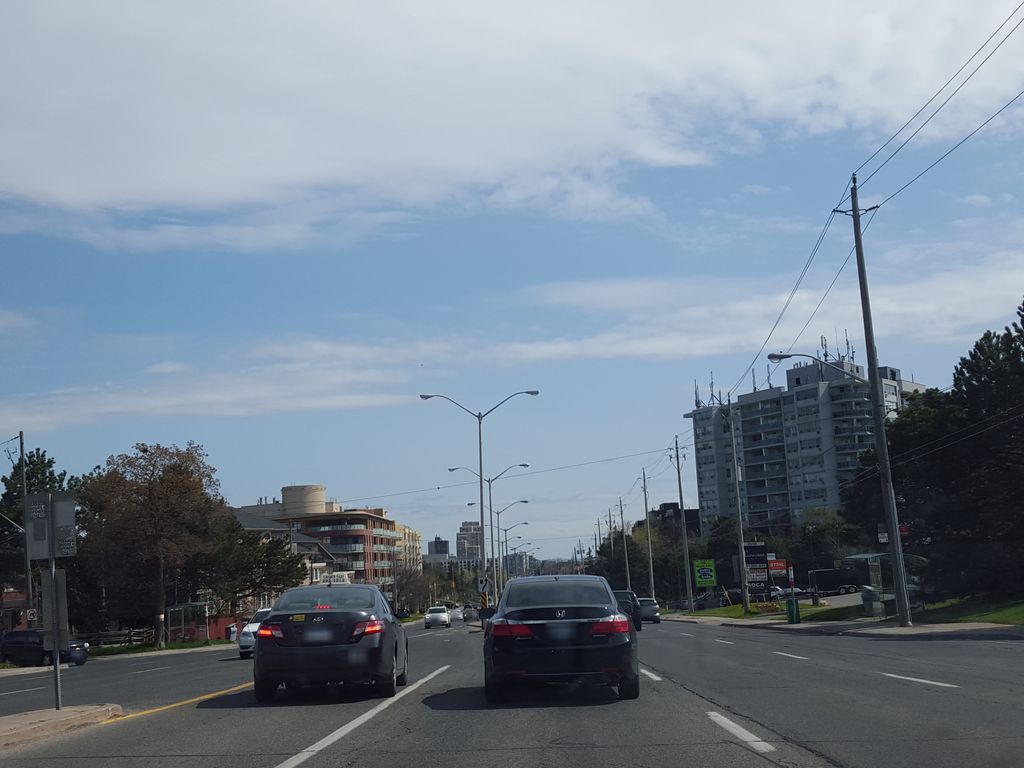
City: toronto